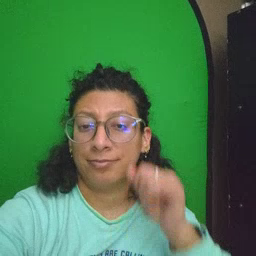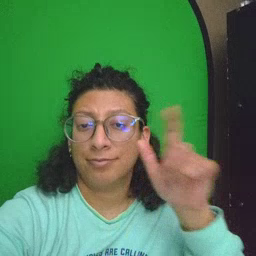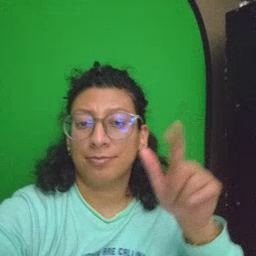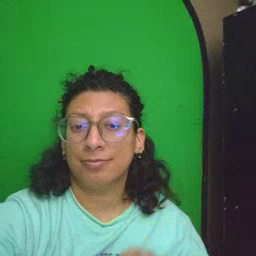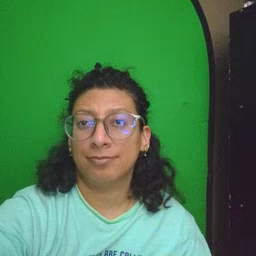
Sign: wake